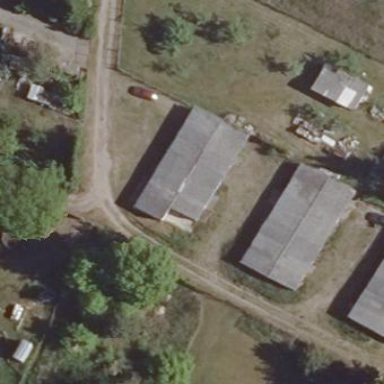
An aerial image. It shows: Group of garages.